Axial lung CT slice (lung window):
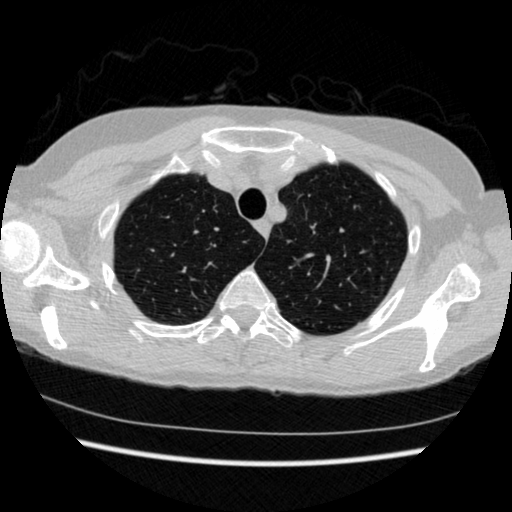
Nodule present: no